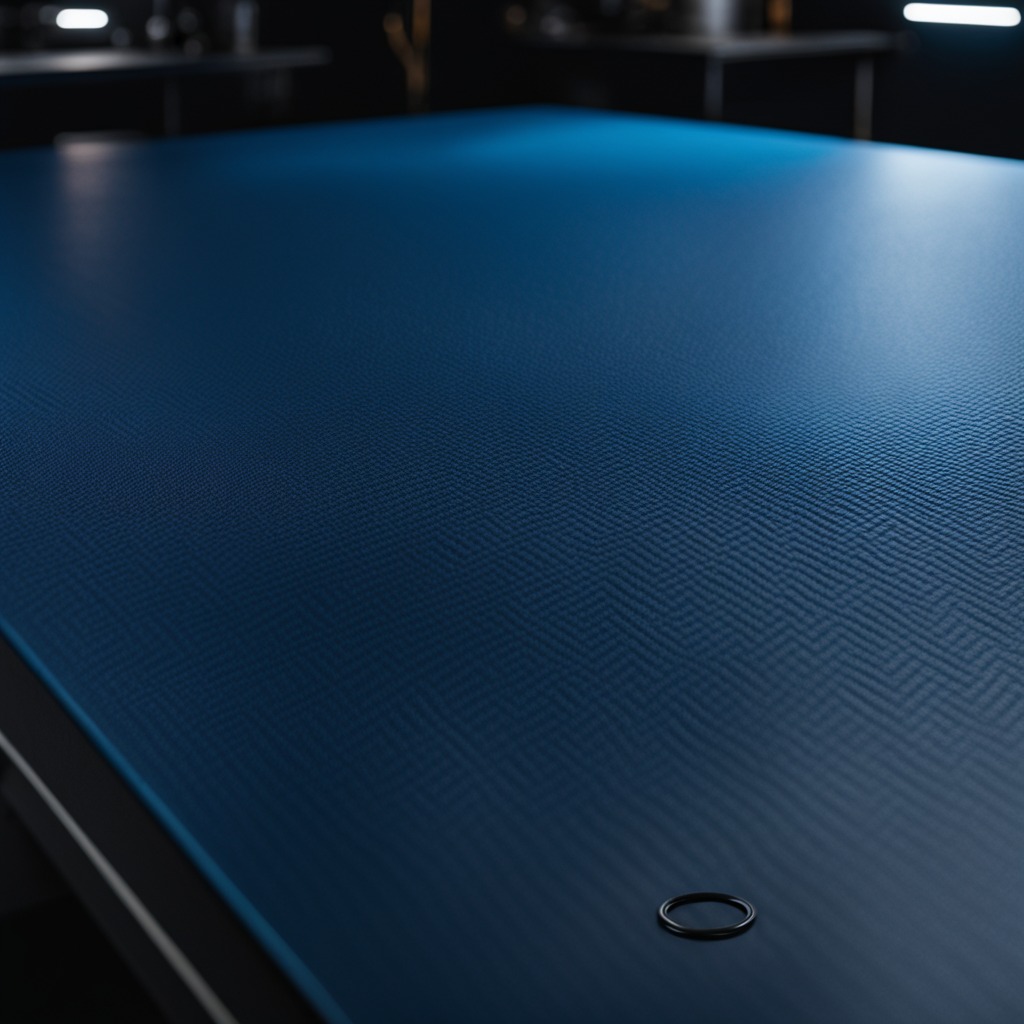
A rubber O-ring lies on a clean granite tabletop covered with a blue rubber mat inside a workshop at night.